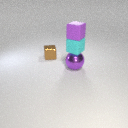
large purple metal sphere below small purple rubber cube